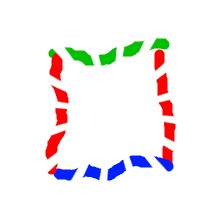
Shape: square